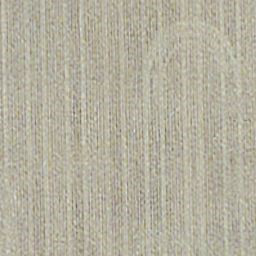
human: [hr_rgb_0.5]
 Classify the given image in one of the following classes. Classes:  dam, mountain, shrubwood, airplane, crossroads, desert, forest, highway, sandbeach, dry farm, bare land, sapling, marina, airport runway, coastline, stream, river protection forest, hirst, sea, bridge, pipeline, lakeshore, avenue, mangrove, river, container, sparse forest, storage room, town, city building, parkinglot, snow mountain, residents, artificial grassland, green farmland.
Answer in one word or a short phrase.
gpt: dry farm